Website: walmart
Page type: billing-address
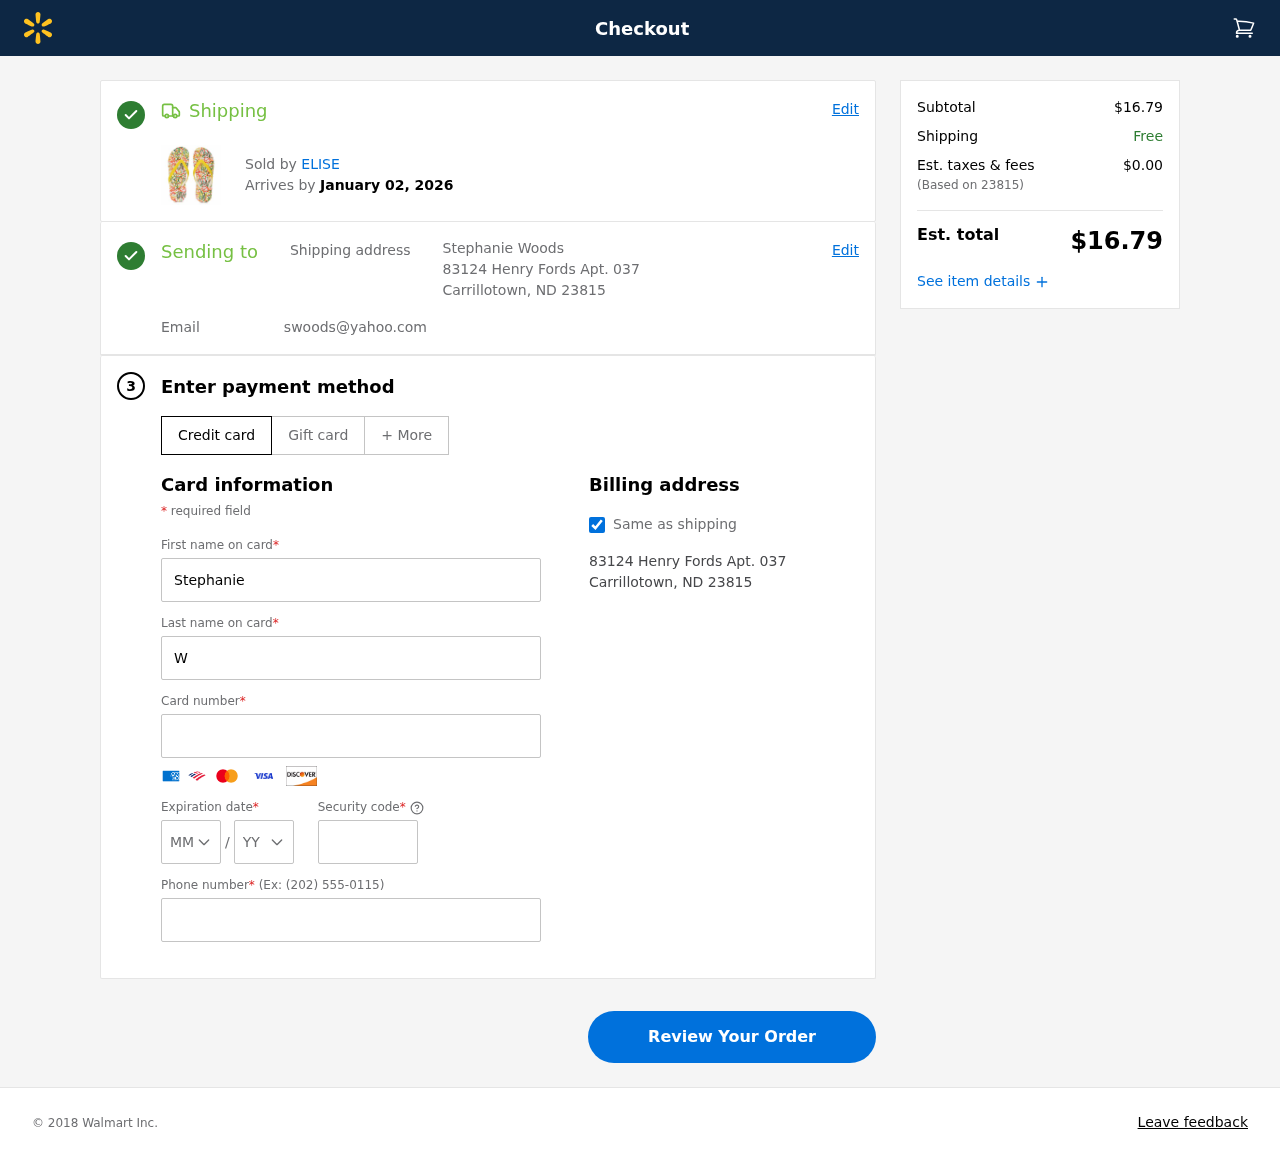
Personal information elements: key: PII_CARD_CVV
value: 427
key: PII_CARD_EXPIRY_MONTH
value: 09
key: PII_CARD_EXPIRY_YEAR
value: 27
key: PII_CARD_NUMBER
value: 4884 0563 7099 1056
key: PII_CITY_STATE_ZIP
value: Carrillotown, ND 23815
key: PII_EMAIL
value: swoods@yahoo.com
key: PII_FIRSTNAME
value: Stephanie
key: PII_FULLNAME
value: Stephanie Woods
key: PII_LASTNAME
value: Woods
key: PII_PHONE
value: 2753626885
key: PII_POSTCODE
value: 23815
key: PII_STREET
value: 83124 Henry Fords Apt. 037
Product elements: key: PRODUCT1_BRAND
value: ELISE
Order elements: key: ORDER_DELIVERY_DATE
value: January 02, 2026
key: ORDER_SUBTOTAL
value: $16.79
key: ORDER_TAX
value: $0.00
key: ORDER_TOTAL
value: $16.79